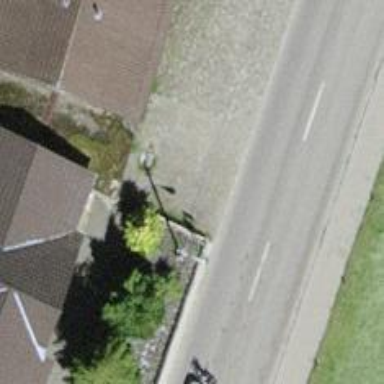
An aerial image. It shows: Bus stop with platform for public transport.